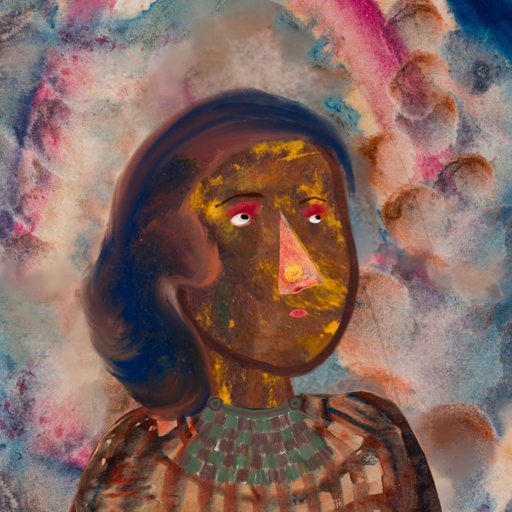
Background: Rupkatha, Head And Neck Side: Comrade, Face Side: Irani, Bust: Orphan, Hair Side: Mother_And_Son_Son, Head Accessory: Blank, Second Necklace: After_Raid, Necklace: Blank, Baby: Blank